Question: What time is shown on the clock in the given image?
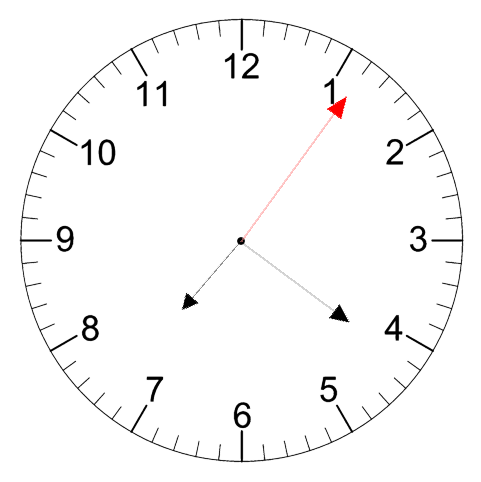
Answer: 07:21:06